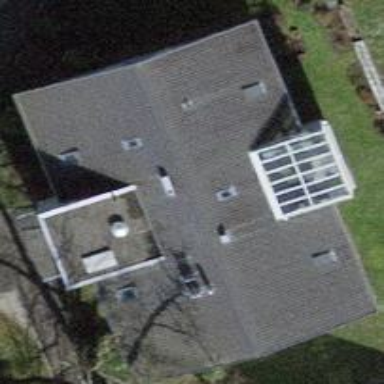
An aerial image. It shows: Building with tiled roof.